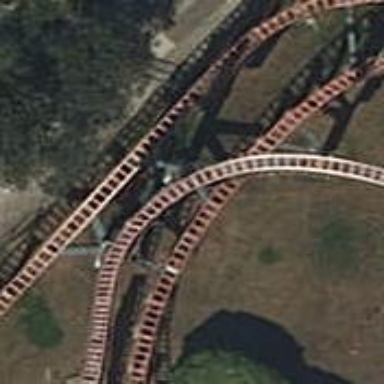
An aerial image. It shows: Disused railway bridge with nearby roller coaster attraction.